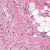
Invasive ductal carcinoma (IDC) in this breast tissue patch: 1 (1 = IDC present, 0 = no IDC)